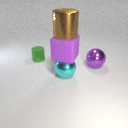
large purple rubber cube above large cyan metal sphere